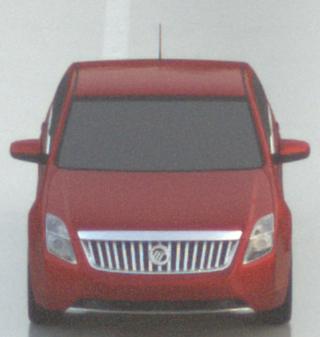
Make: Mercury
Model: Milan
Detailed model: -
Model produced from: 2009
Model produced until: 2010
Doors: 4
Color: red
Road condition: wet road
Daytime: sunrise or sunset
Contrast: low contrast